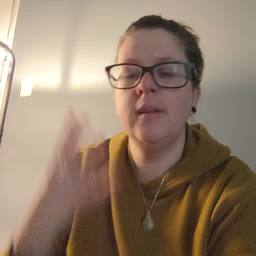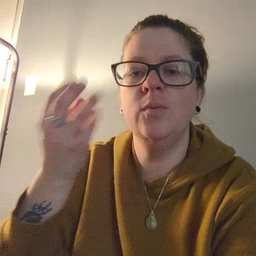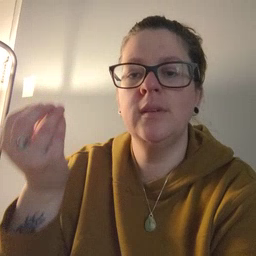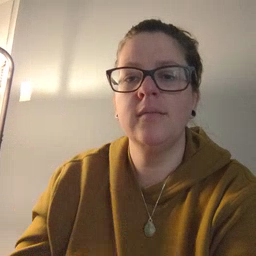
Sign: outside